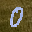
Label: 0